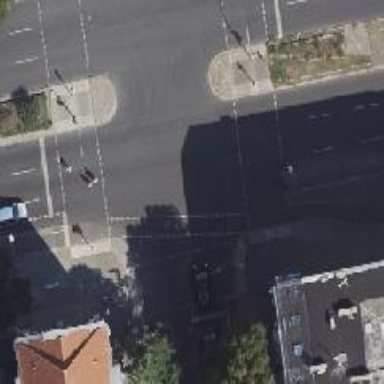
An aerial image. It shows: Smooth asphalt road in residential area.